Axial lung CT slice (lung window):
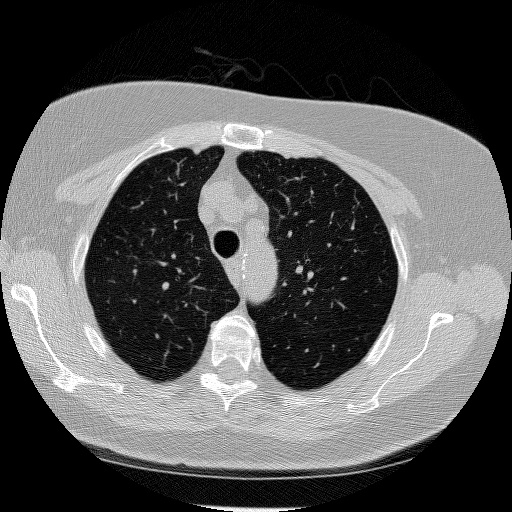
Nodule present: no